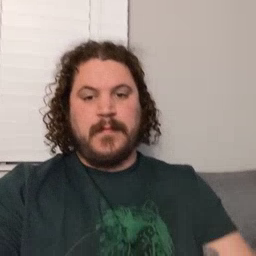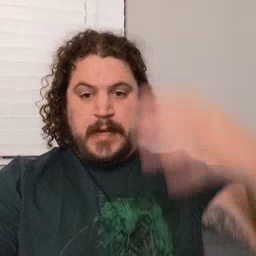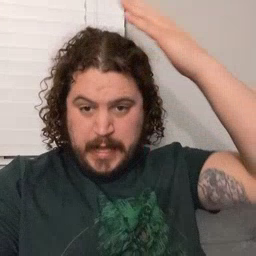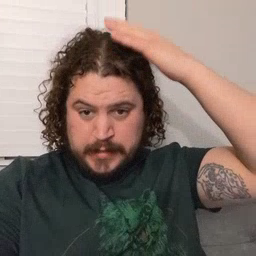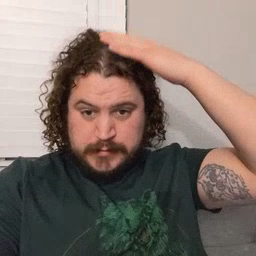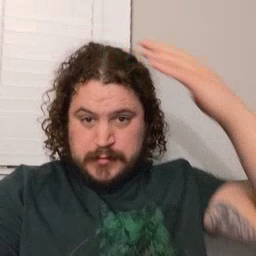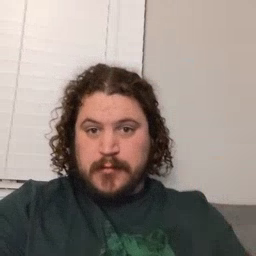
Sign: hat